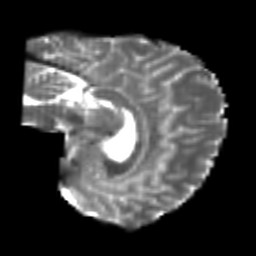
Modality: T2w
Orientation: sagittal
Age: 21
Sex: male
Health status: healthy
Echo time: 0.074 s